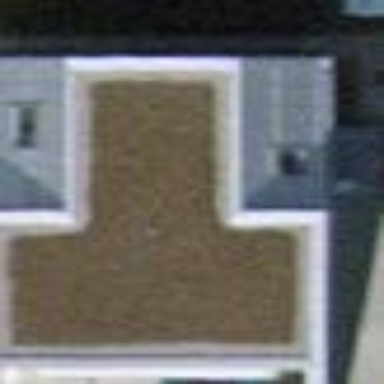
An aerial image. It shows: Residential building.